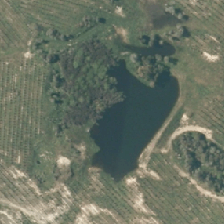
Land cover: lake_pond